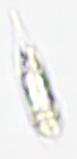
Label: Tintinnid